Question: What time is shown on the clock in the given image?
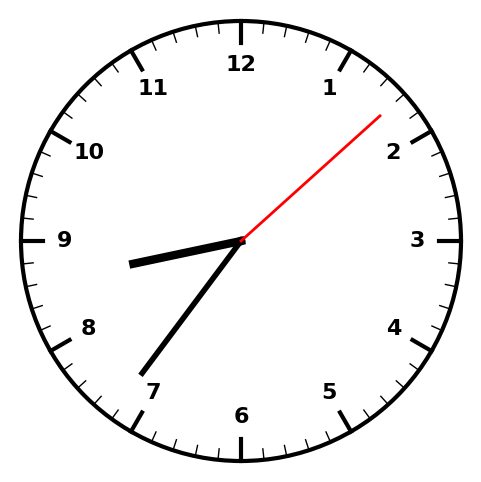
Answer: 08:36:08